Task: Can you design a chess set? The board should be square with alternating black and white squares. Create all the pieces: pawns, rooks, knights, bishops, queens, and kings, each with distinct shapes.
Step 2134:
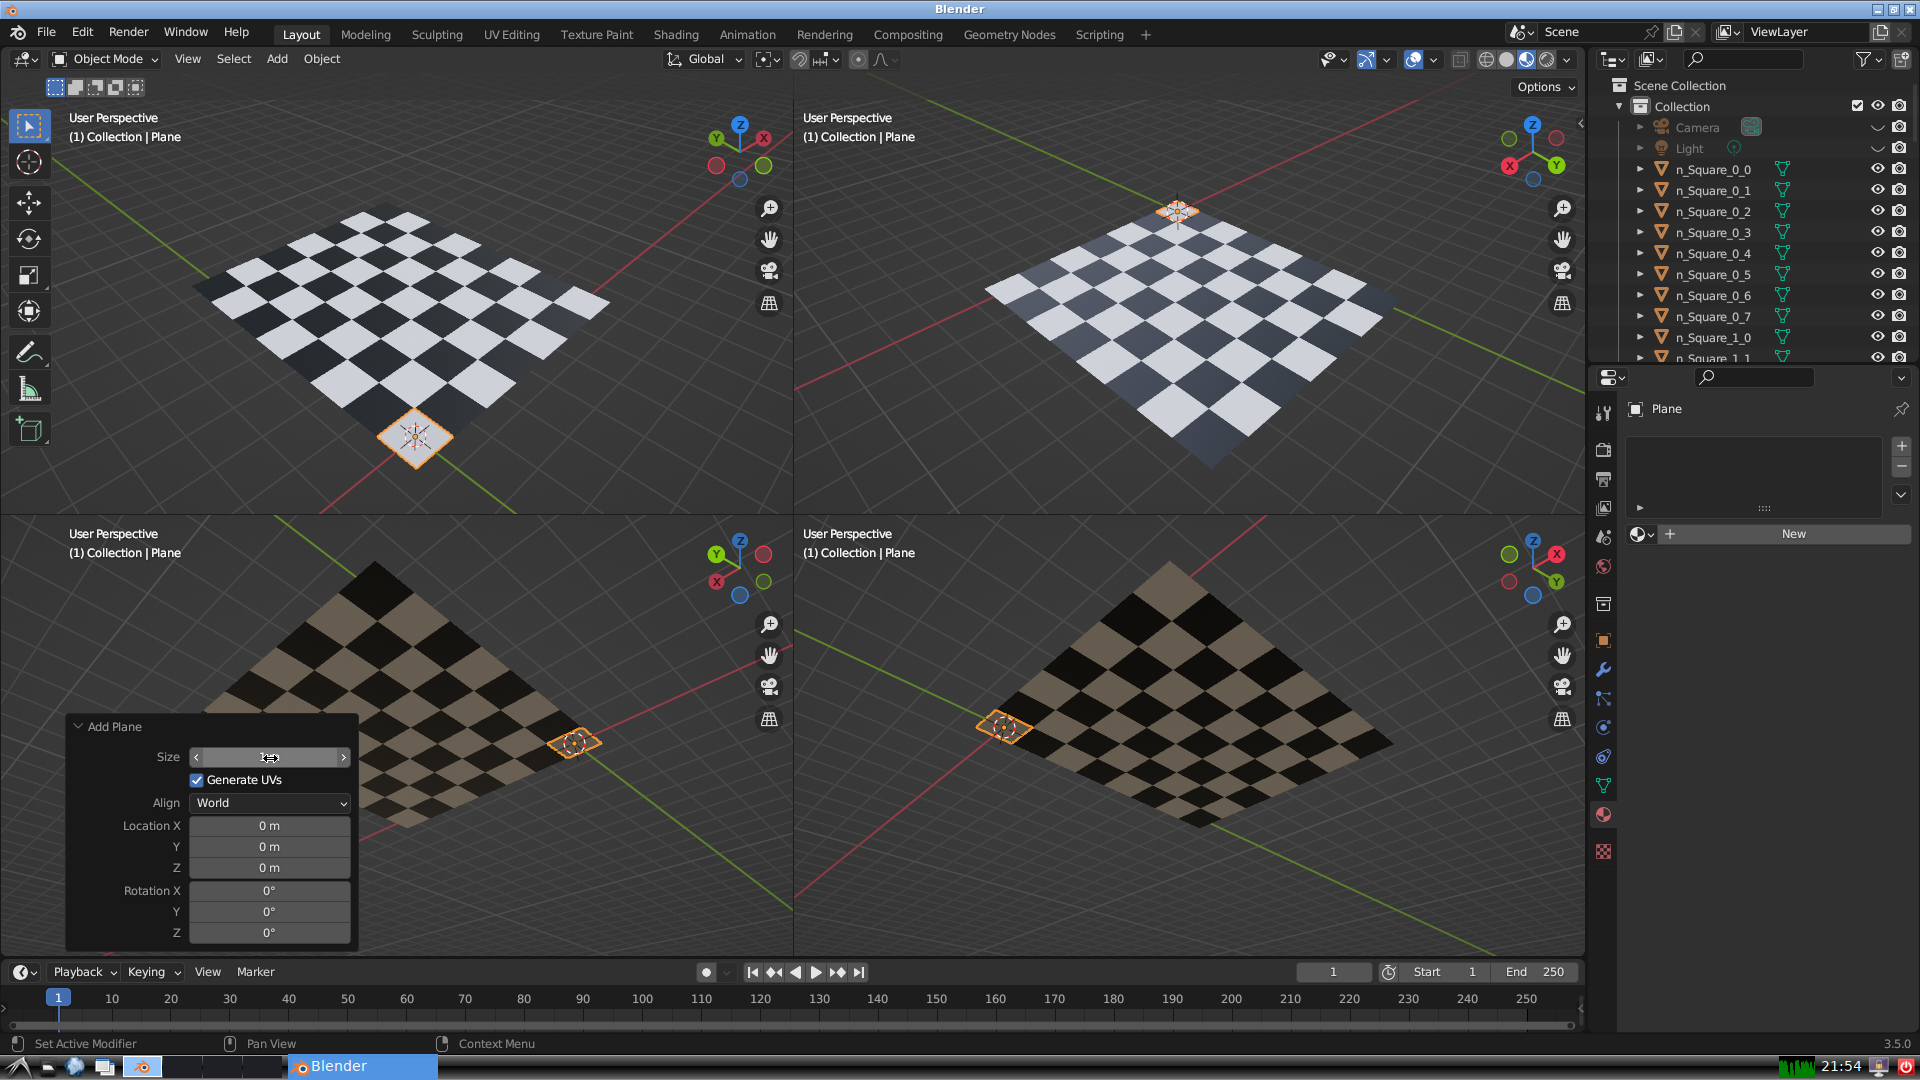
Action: {"mouse_move": [960, 540]}